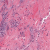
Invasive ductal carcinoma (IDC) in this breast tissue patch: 0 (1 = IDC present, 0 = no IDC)